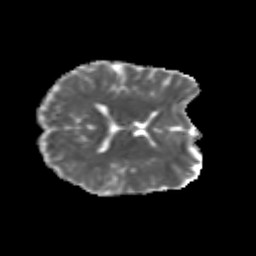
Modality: MD
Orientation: axial
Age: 28
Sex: female
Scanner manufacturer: siemens
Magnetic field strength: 3 T
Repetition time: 3.5 s
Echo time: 0.113 s